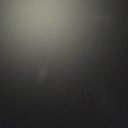
Screen state: off